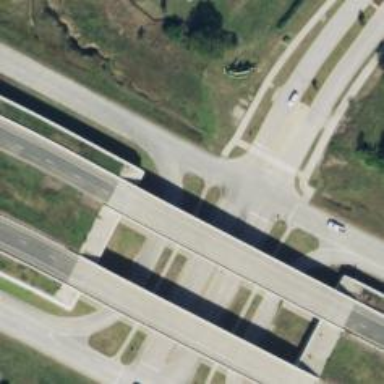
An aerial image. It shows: Trunk link highway.